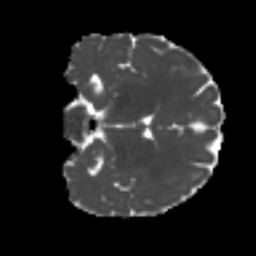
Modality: MD
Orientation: coronal
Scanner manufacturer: siemens
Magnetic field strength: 3 T
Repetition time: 4 s
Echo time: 0.0594 s